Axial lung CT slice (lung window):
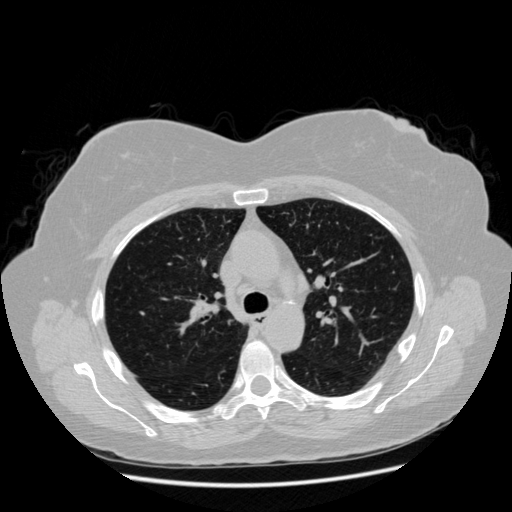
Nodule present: no